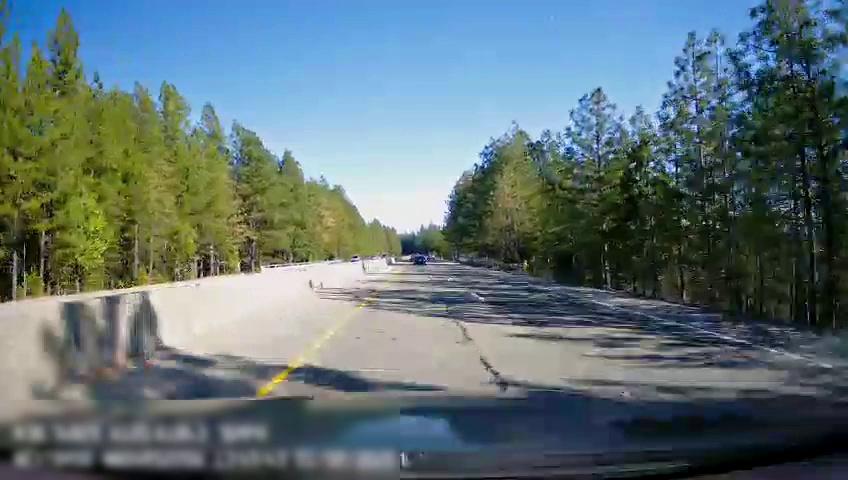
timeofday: Day
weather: Sunny
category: Drivable Space
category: Vehicles | Car
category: Lanes | Current Lane
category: Lanes | Current Lane
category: Lanes | Alternate Lane